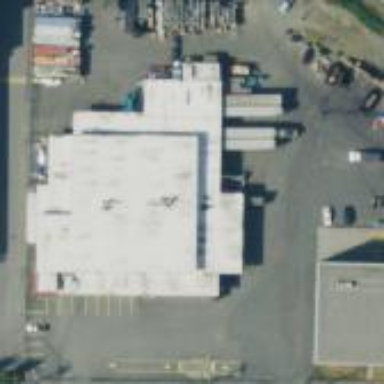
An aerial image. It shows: Industrial building.